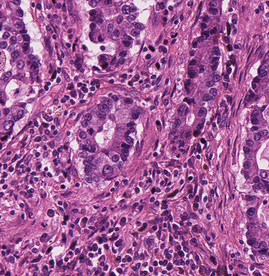
Tumor epithelial tissue: yes
Tumor-associated stroma tissue: yes
Normal tissue: no